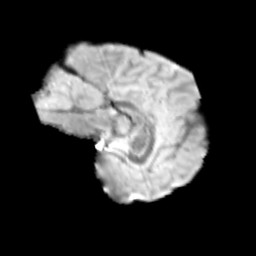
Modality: T2w
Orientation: sagittal
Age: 10
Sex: male
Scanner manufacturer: siemens
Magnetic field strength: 3 T
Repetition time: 3.8 s
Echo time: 0.07 s